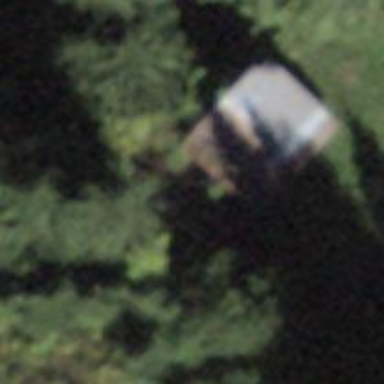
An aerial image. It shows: Rural barn.